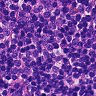
Metastatic tissue present: no